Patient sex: M
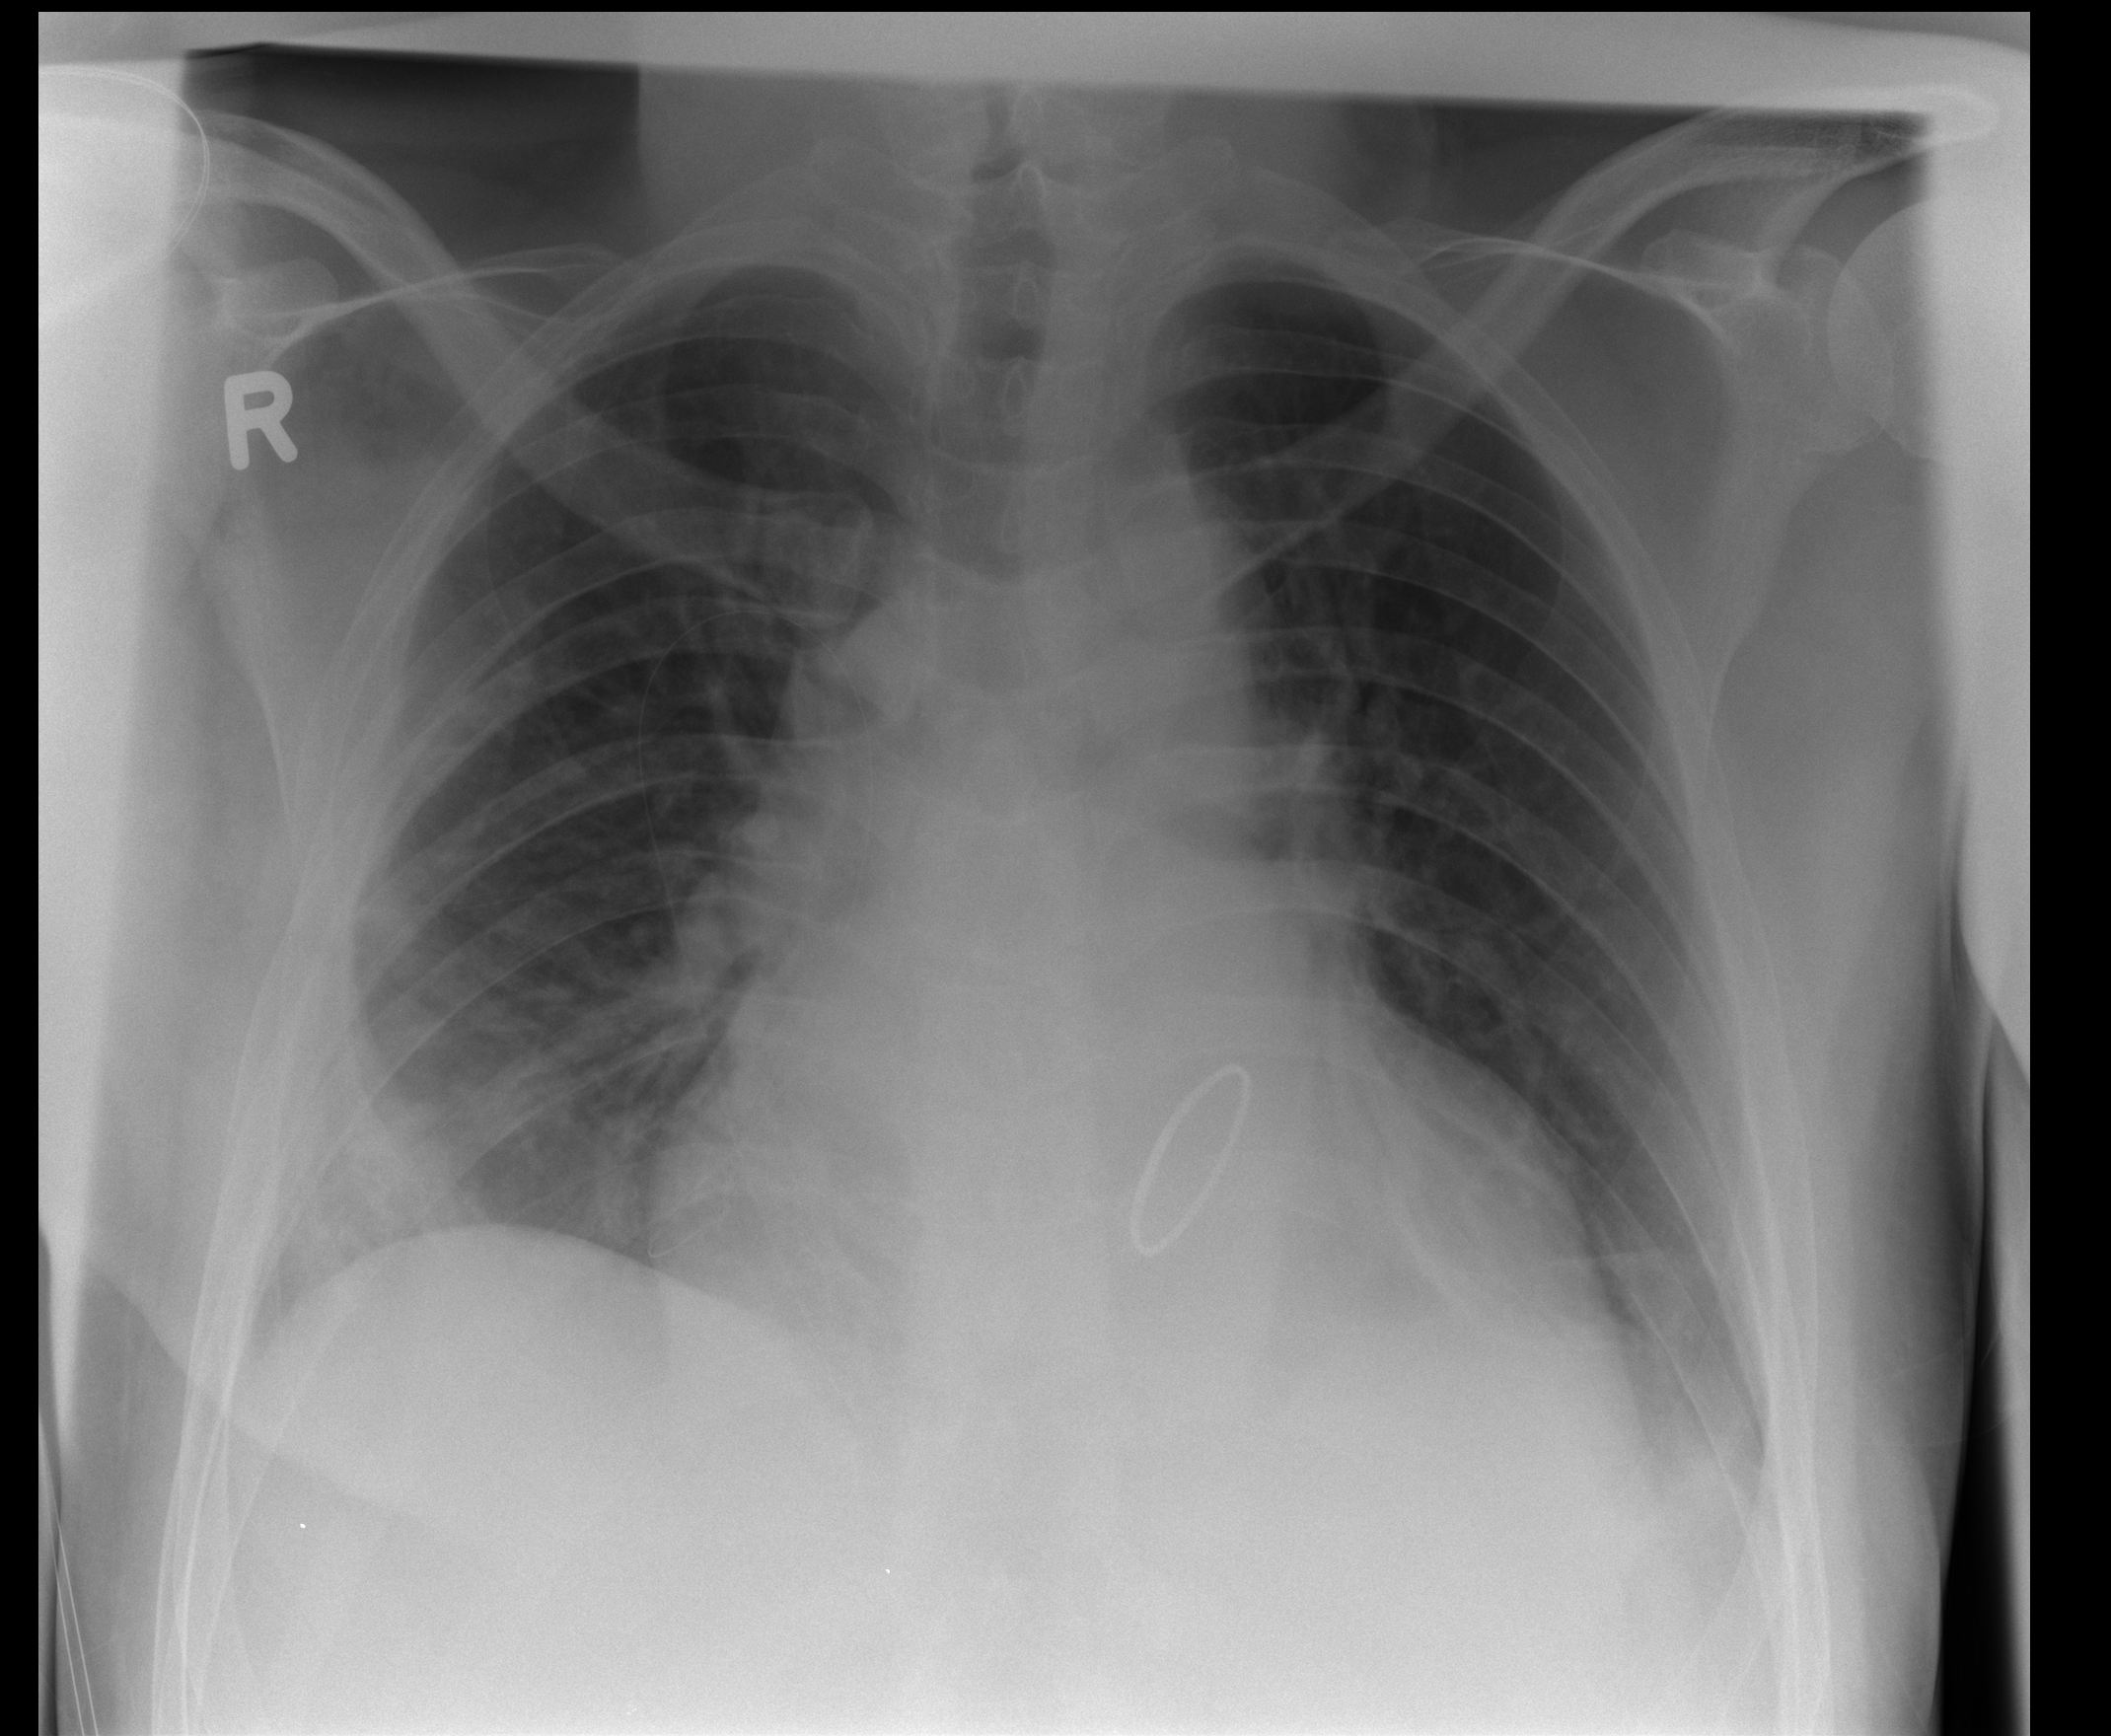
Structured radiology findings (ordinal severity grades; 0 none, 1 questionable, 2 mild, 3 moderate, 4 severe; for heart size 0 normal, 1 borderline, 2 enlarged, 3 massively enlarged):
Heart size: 2
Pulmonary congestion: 0
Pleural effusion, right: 0
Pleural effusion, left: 0
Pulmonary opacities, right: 1
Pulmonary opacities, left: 0
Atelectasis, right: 2
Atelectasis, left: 2